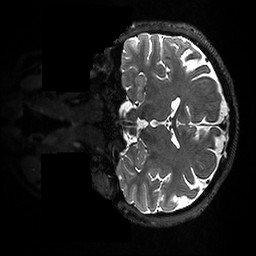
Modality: T2w
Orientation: coronal
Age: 31
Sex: male
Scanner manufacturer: ge
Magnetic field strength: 3 T
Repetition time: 3.202 s
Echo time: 0.06575 s